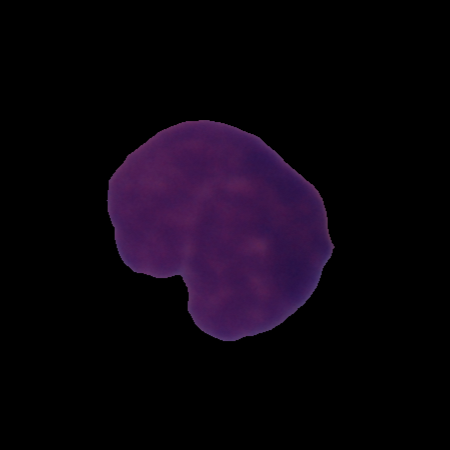
Label: cancer